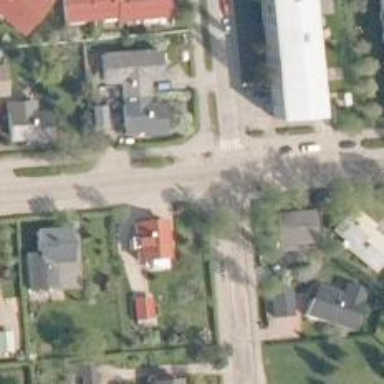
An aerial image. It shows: Asphalt cycleway.